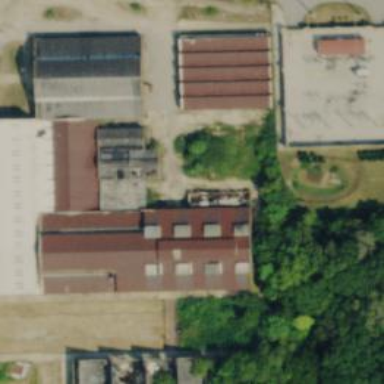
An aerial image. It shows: Abandoned railway yard.